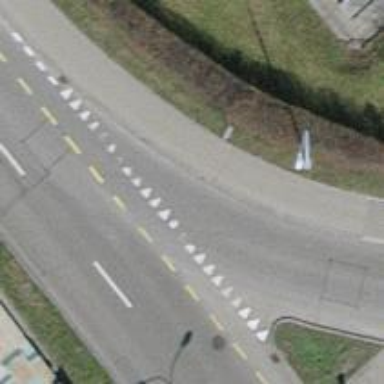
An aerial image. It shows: Road with "give way" sign.